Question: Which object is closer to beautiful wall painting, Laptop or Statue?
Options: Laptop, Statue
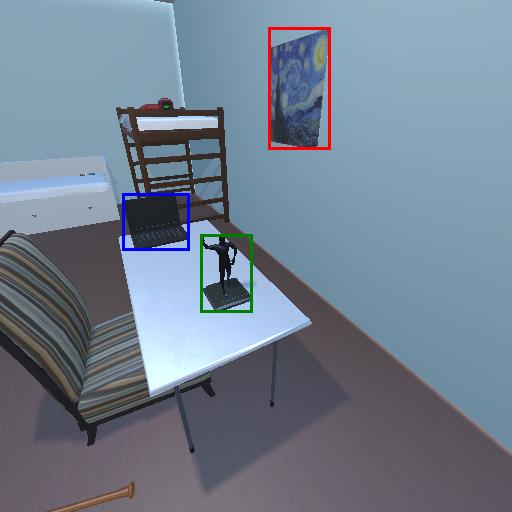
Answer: Laptop